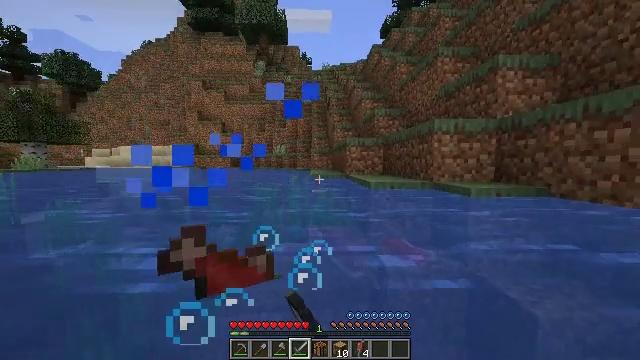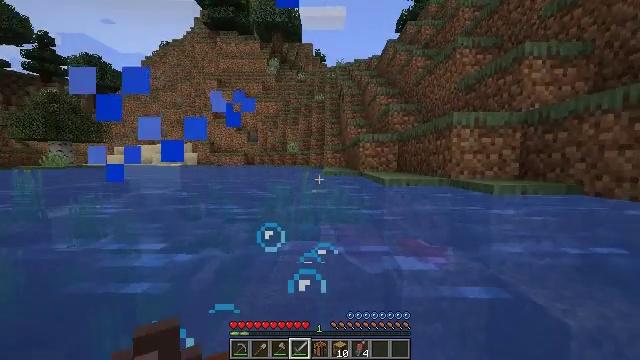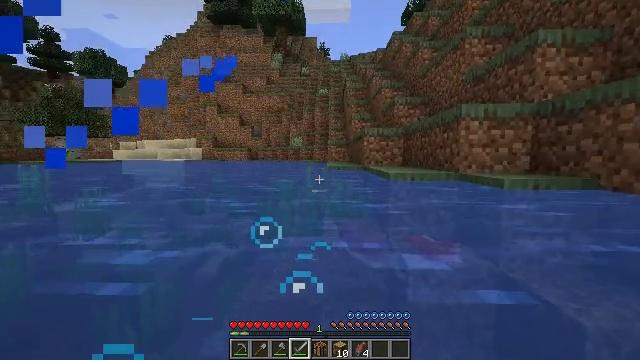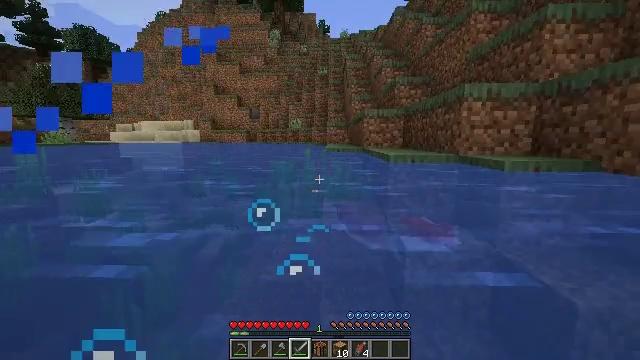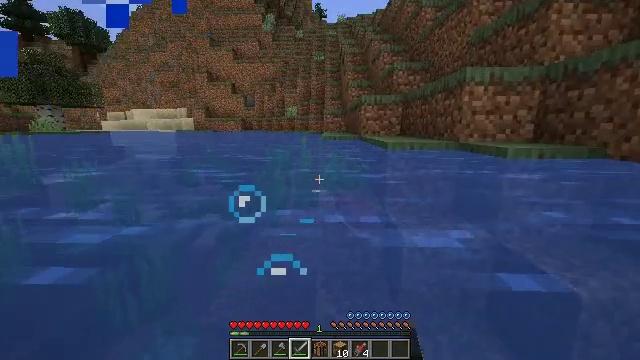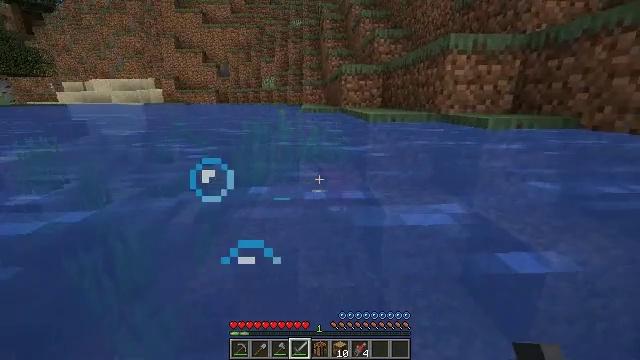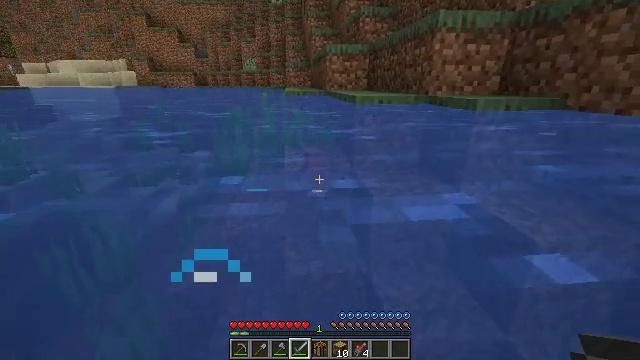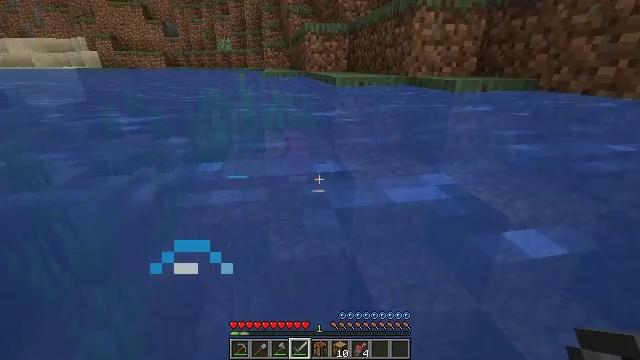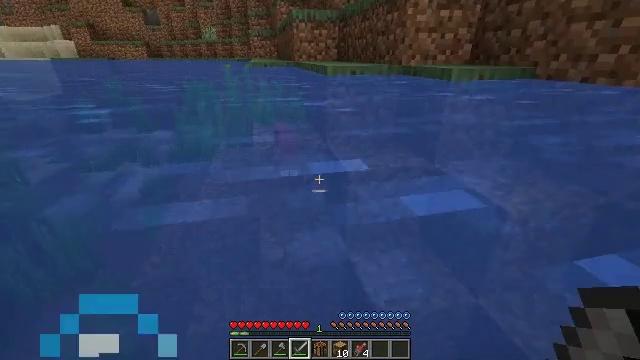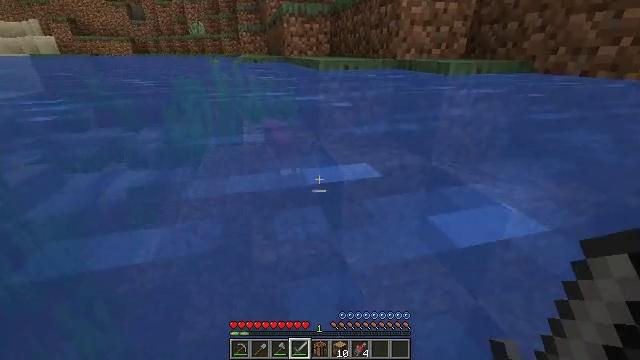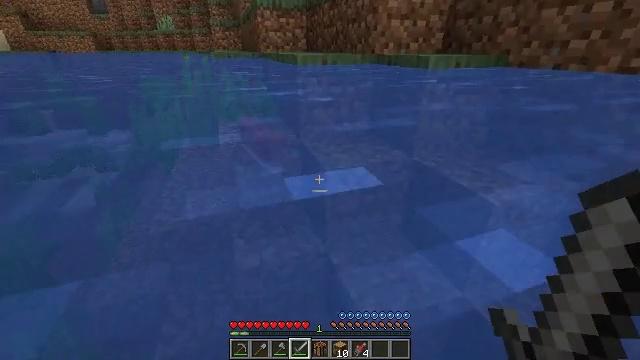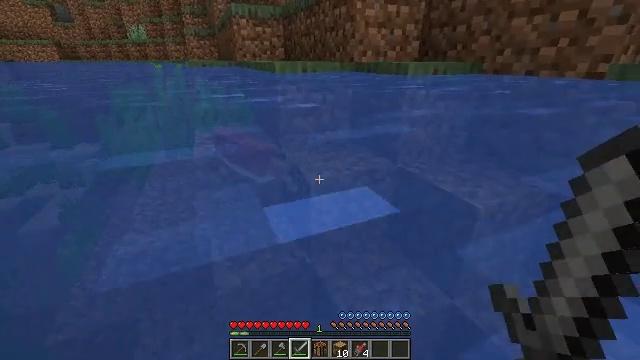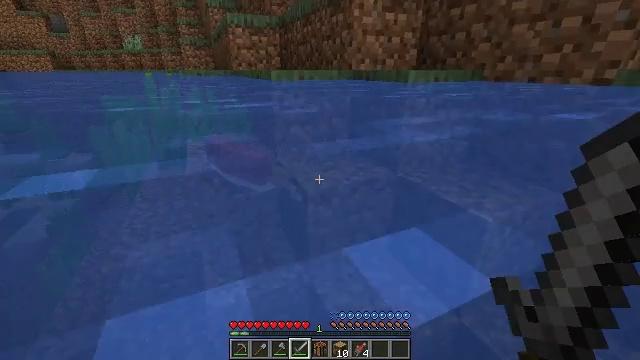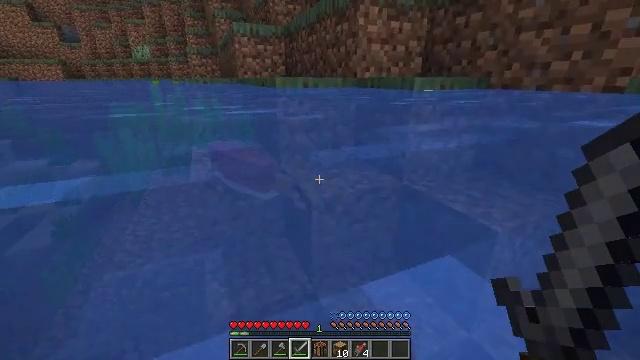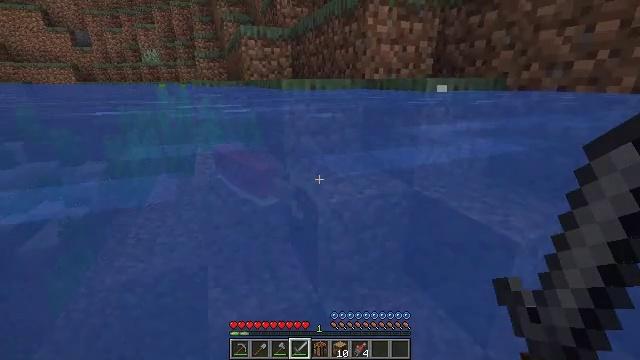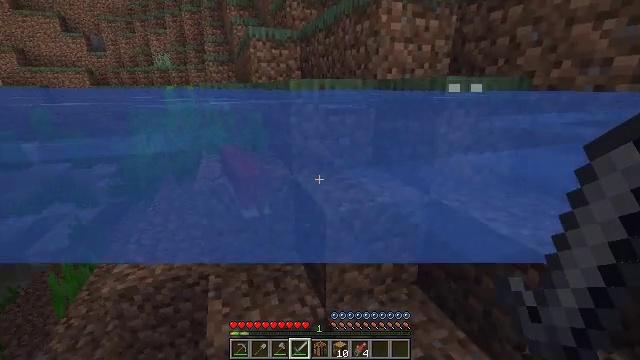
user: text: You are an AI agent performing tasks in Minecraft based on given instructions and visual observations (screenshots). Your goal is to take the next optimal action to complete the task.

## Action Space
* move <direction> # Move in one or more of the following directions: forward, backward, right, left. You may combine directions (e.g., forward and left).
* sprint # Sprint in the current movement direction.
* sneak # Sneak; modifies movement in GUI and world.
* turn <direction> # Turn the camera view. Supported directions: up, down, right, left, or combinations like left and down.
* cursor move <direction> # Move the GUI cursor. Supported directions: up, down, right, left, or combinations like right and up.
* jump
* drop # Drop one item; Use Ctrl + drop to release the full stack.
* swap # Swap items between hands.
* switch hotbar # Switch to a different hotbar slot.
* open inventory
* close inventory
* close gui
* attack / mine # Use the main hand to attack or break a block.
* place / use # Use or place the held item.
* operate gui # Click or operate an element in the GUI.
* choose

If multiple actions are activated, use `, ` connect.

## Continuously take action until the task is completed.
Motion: motion action
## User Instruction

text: Kill the salmon.
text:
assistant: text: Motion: move forward, turn left, attack / mine
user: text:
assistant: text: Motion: move forward, turn down, attack / mine
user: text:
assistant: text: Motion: move forward, turn down
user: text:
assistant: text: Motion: move forward, turn down
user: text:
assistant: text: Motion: move forward, turn right and down
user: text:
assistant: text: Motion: move forward, turn right and down
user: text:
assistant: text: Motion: move forward, turn right and down
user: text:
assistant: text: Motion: move forward, turn right and down
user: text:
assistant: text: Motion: move forward, turn right
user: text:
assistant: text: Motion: move forward, turn right
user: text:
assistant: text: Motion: move forward, turn right and up
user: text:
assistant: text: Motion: move forward, turn up
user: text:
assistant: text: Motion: move forward, turn up
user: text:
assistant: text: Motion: move forward, turn left
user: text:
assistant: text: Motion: move forward, turn left
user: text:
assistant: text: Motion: move forward, turn left and up
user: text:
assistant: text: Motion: move forward, turn left and up
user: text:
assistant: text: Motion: move forward, turn left
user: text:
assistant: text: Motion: move forward, turn left
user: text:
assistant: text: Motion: move forward, turn left
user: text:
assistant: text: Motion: move forward, turn left
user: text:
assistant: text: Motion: move forward
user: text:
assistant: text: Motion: move forward, turn left
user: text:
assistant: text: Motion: move forward, turn left and down, attack / mine
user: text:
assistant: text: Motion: move forward, attack / mine
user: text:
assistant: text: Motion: move forward, turn up, attack / mine
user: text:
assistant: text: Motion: move forward, turn right and up
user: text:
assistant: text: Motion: move forward, turn right, attack / mine
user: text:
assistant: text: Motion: attack / mine